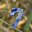
Label: 7